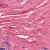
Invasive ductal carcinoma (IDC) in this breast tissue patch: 0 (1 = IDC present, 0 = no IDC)